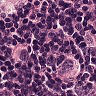
Metastatic tissue present: yes